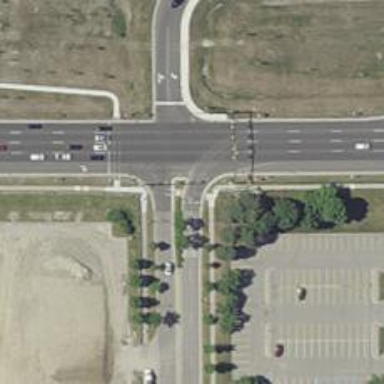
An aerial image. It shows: Footway with asphalt surface and marked crossing. The crossing is designated by lines.